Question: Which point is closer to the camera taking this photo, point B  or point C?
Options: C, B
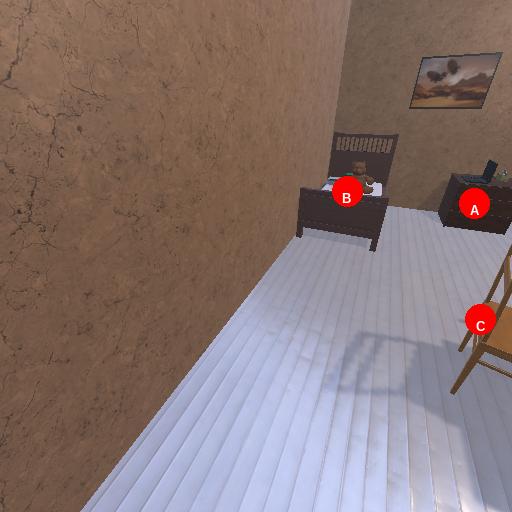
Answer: C